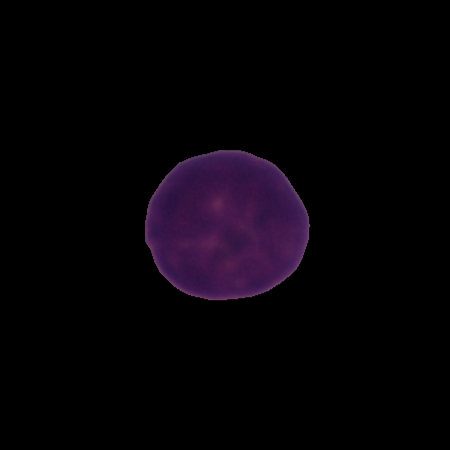
Label: healthy